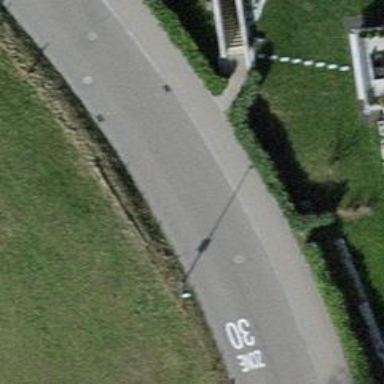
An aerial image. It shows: Bump for traffic calming.